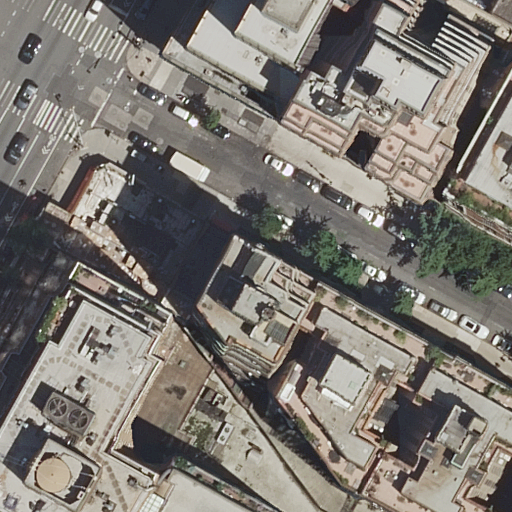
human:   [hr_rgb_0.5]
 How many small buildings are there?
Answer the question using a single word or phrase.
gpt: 1

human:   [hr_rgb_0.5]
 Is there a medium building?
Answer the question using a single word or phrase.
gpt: yes

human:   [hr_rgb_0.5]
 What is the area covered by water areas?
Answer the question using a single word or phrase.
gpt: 0m2

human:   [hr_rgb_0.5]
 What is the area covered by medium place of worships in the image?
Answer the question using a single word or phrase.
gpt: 298m2

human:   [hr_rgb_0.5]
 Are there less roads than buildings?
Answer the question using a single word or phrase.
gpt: yes

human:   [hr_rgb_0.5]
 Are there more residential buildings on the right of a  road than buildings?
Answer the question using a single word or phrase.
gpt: no

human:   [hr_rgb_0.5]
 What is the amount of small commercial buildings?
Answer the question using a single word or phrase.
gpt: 0

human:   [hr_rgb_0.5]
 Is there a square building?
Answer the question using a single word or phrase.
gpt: no

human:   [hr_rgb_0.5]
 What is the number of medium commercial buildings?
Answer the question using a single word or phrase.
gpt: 0

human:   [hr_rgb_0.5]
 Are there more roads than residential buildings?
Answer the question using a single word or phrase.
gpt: no

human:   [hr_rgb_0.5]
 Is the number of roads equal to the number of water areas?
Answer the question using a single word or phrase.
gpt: no

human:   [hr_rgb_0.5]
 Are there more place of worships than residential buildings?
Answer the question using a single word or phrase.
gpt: no

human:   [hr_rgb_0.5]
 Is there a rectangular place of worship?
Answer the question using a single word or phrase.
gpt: yes

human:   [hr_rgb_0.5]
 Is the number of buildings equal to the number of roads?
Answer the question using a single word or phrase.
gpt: no

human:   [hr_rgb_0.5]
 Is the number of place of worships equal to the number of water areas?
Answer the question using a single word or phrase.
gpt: no

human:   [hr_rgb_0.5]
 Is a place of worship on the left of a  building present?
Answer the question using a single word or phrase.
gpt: yes

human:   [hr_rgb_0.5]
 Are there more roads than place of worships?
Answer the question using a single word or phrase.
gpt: yes

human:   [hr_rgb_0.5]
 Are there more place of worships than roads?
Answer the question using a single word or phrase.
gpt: no

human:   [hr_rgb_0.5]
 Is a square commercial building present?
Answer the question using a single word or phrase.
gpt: no

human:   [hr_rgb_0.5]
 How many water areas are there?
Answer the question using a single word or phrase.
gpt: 0

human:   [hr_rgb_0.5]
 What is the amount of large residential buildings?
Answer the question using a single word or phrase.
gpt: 5

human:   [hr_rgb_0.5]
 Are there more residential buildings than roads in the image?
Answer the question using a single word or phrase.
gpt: yes

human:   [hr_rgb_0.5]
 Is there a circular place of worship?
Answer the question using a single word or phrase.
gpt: no

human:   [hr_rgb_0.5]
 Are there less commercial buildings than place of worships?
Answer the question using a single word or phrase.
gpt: yes

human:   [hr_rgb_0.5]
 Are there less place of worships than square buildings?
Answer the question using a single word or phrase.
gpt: no

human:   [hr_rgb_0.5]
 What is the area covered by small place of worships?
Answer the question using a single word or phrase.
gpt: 0m2

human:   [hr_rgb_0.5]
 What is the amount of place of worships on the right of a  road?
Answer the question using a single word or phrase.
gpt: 1

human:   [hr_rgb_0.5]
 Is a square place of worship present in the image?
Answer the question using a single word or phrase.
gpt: no

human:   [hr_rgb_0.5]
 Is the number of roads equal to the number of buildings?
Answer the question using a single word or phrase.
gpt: no

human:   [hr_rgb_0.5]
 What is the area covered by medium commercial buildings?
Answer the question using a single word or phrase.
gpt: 0m2

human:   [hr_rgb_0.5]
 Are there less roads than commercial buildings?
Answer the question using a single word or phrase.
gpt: no

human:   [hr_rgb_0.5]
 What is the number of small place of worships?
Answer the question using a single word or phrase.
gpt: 0

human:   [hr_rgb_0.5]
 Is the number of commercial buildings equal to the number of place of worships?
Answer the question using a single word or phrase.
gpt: no

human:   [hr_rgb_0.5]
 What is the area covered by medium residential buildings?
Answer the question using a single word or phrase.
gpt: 750m2

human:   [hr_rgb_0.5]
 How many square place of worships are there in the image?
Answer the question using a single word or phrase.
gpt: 0

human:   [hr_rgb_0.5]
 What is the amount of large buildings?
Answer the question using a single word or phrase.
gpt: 5